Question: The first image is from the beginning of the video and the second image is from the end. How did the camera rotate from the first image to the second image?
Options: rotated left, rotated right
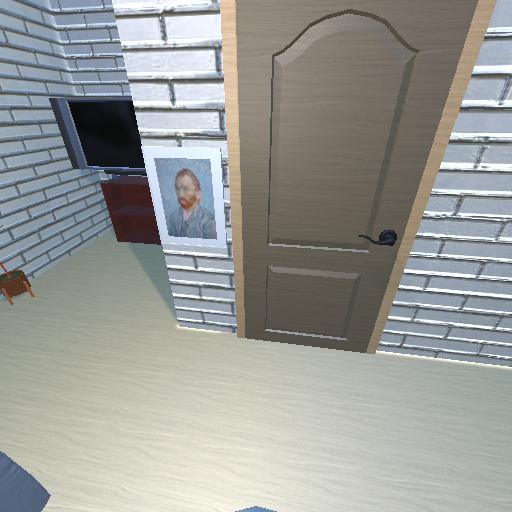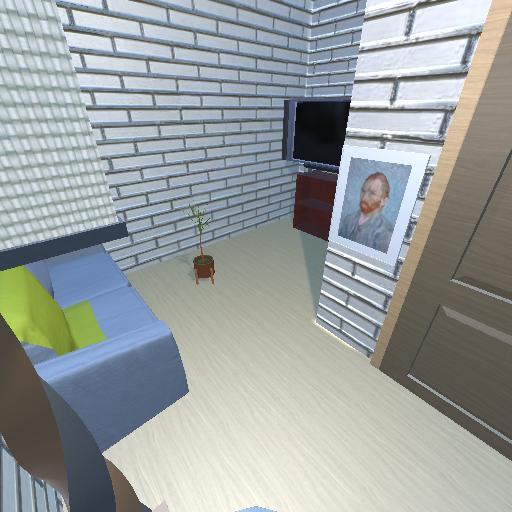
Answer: rotated left